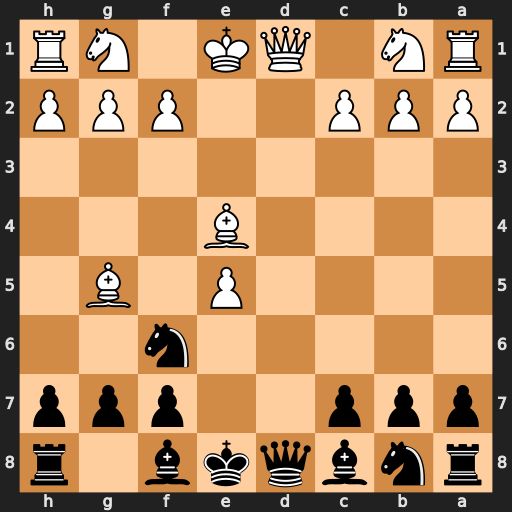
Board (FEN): rnbqkb1r/ppp2ppp/5n2/4P1B1/4B3/8/PPP2PPP/RN1QK1NR
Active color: b
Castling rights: KQkq
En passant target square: -
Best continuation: Qxd1+ Kxd1 Nxe4